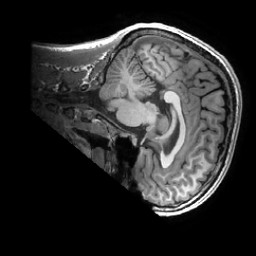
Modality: T1w
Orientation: sagittal
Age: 31
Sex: male
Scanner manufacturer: ge
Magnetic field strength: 3 T
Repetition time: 0.0073 s
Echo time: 0.003 s